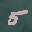
Label: 5